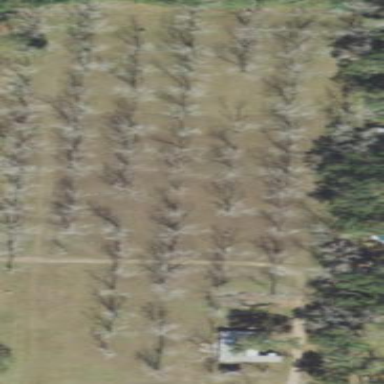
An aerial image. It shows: Orchard.